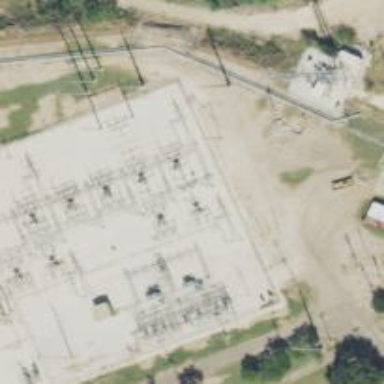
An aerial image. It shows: Switch for power supply.